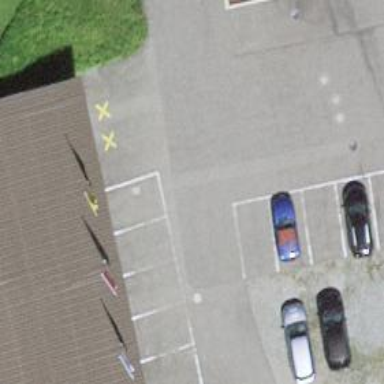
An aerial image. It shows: Parking aisle designated as service road.